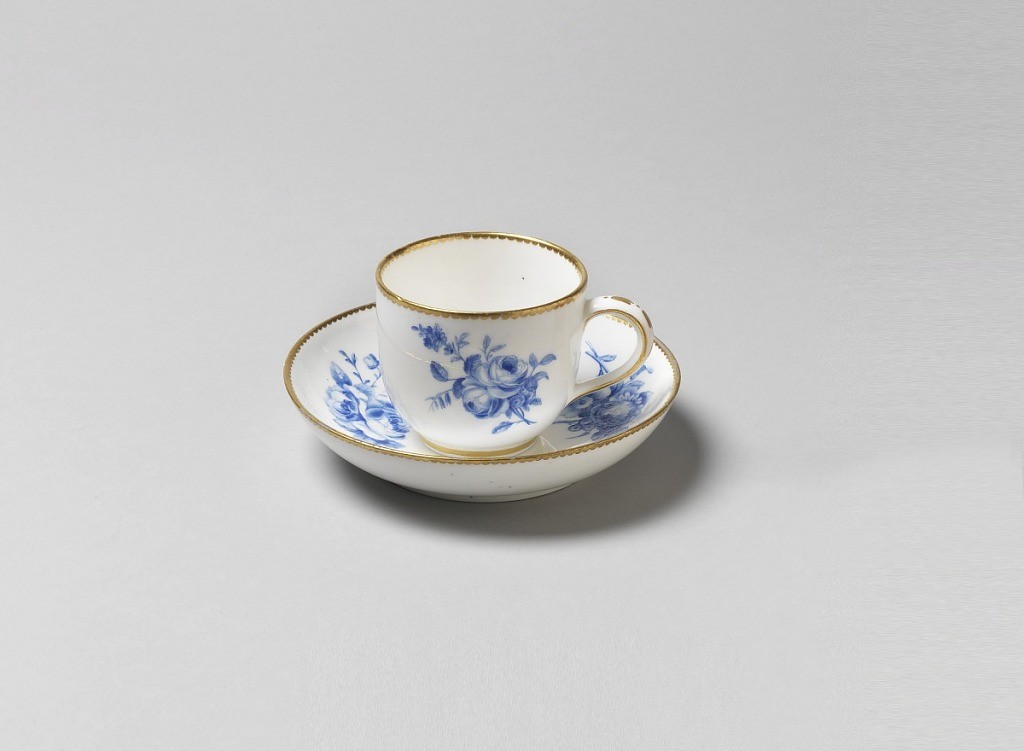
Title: Cup and Saucer (One of a Pair)
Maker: Sèvres Porcelain Manufactory, French, established 1756
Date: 1775–1776
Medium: soft paste porcelain, vitreous enamel, gold
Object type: cup and saucer
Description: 1942-25-20-a,c: Cup and saucer with blue floral decoration. Gildin...;     1942-25-20-b,d: Cup and saucer with blue floral decoration. Gildin...